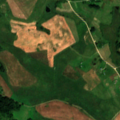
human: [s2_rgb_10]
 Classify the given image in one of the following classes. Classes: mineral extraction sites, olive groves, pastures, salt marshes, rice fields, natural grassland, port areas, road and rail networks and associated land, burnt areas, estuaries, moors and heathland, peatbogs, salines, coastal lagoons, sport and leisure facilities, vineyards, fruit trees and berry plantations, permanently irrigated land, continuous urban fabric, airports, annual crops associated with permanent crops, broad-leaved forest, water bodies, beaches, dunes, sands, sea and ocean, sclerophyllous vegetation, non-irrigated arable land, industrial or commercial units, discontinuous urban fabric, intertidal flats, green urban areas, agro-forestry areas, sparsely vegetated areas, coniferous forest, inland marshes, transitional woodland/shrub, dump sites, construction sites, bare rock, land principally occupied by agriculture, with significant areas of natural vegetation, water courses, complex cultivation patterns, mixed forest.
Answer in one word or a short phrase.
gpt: pastures, complex cultivation patterns, land principally occupied by agriculture, with significant areas of natural vegetation, broad-leaved forest